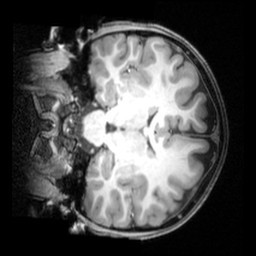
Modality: T1w
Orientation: coronal
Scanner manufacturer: siemens
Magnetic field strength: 3 T
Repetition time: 1.9 s
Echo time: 0.00397 s